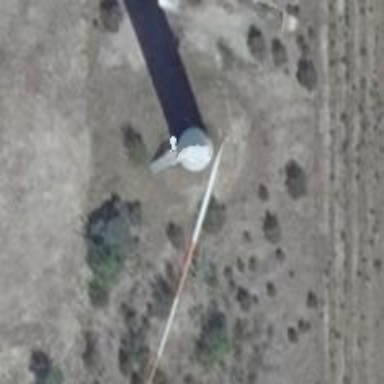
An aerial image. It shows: Wind generator powered by wind turbine.